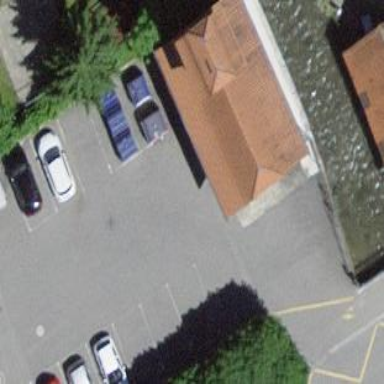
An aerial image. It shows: Building with gabled roof made of roof tiles.